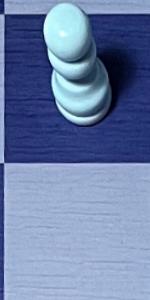
Label: Empty